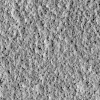
Atmospheric dust classification: not_dusty